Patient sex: M
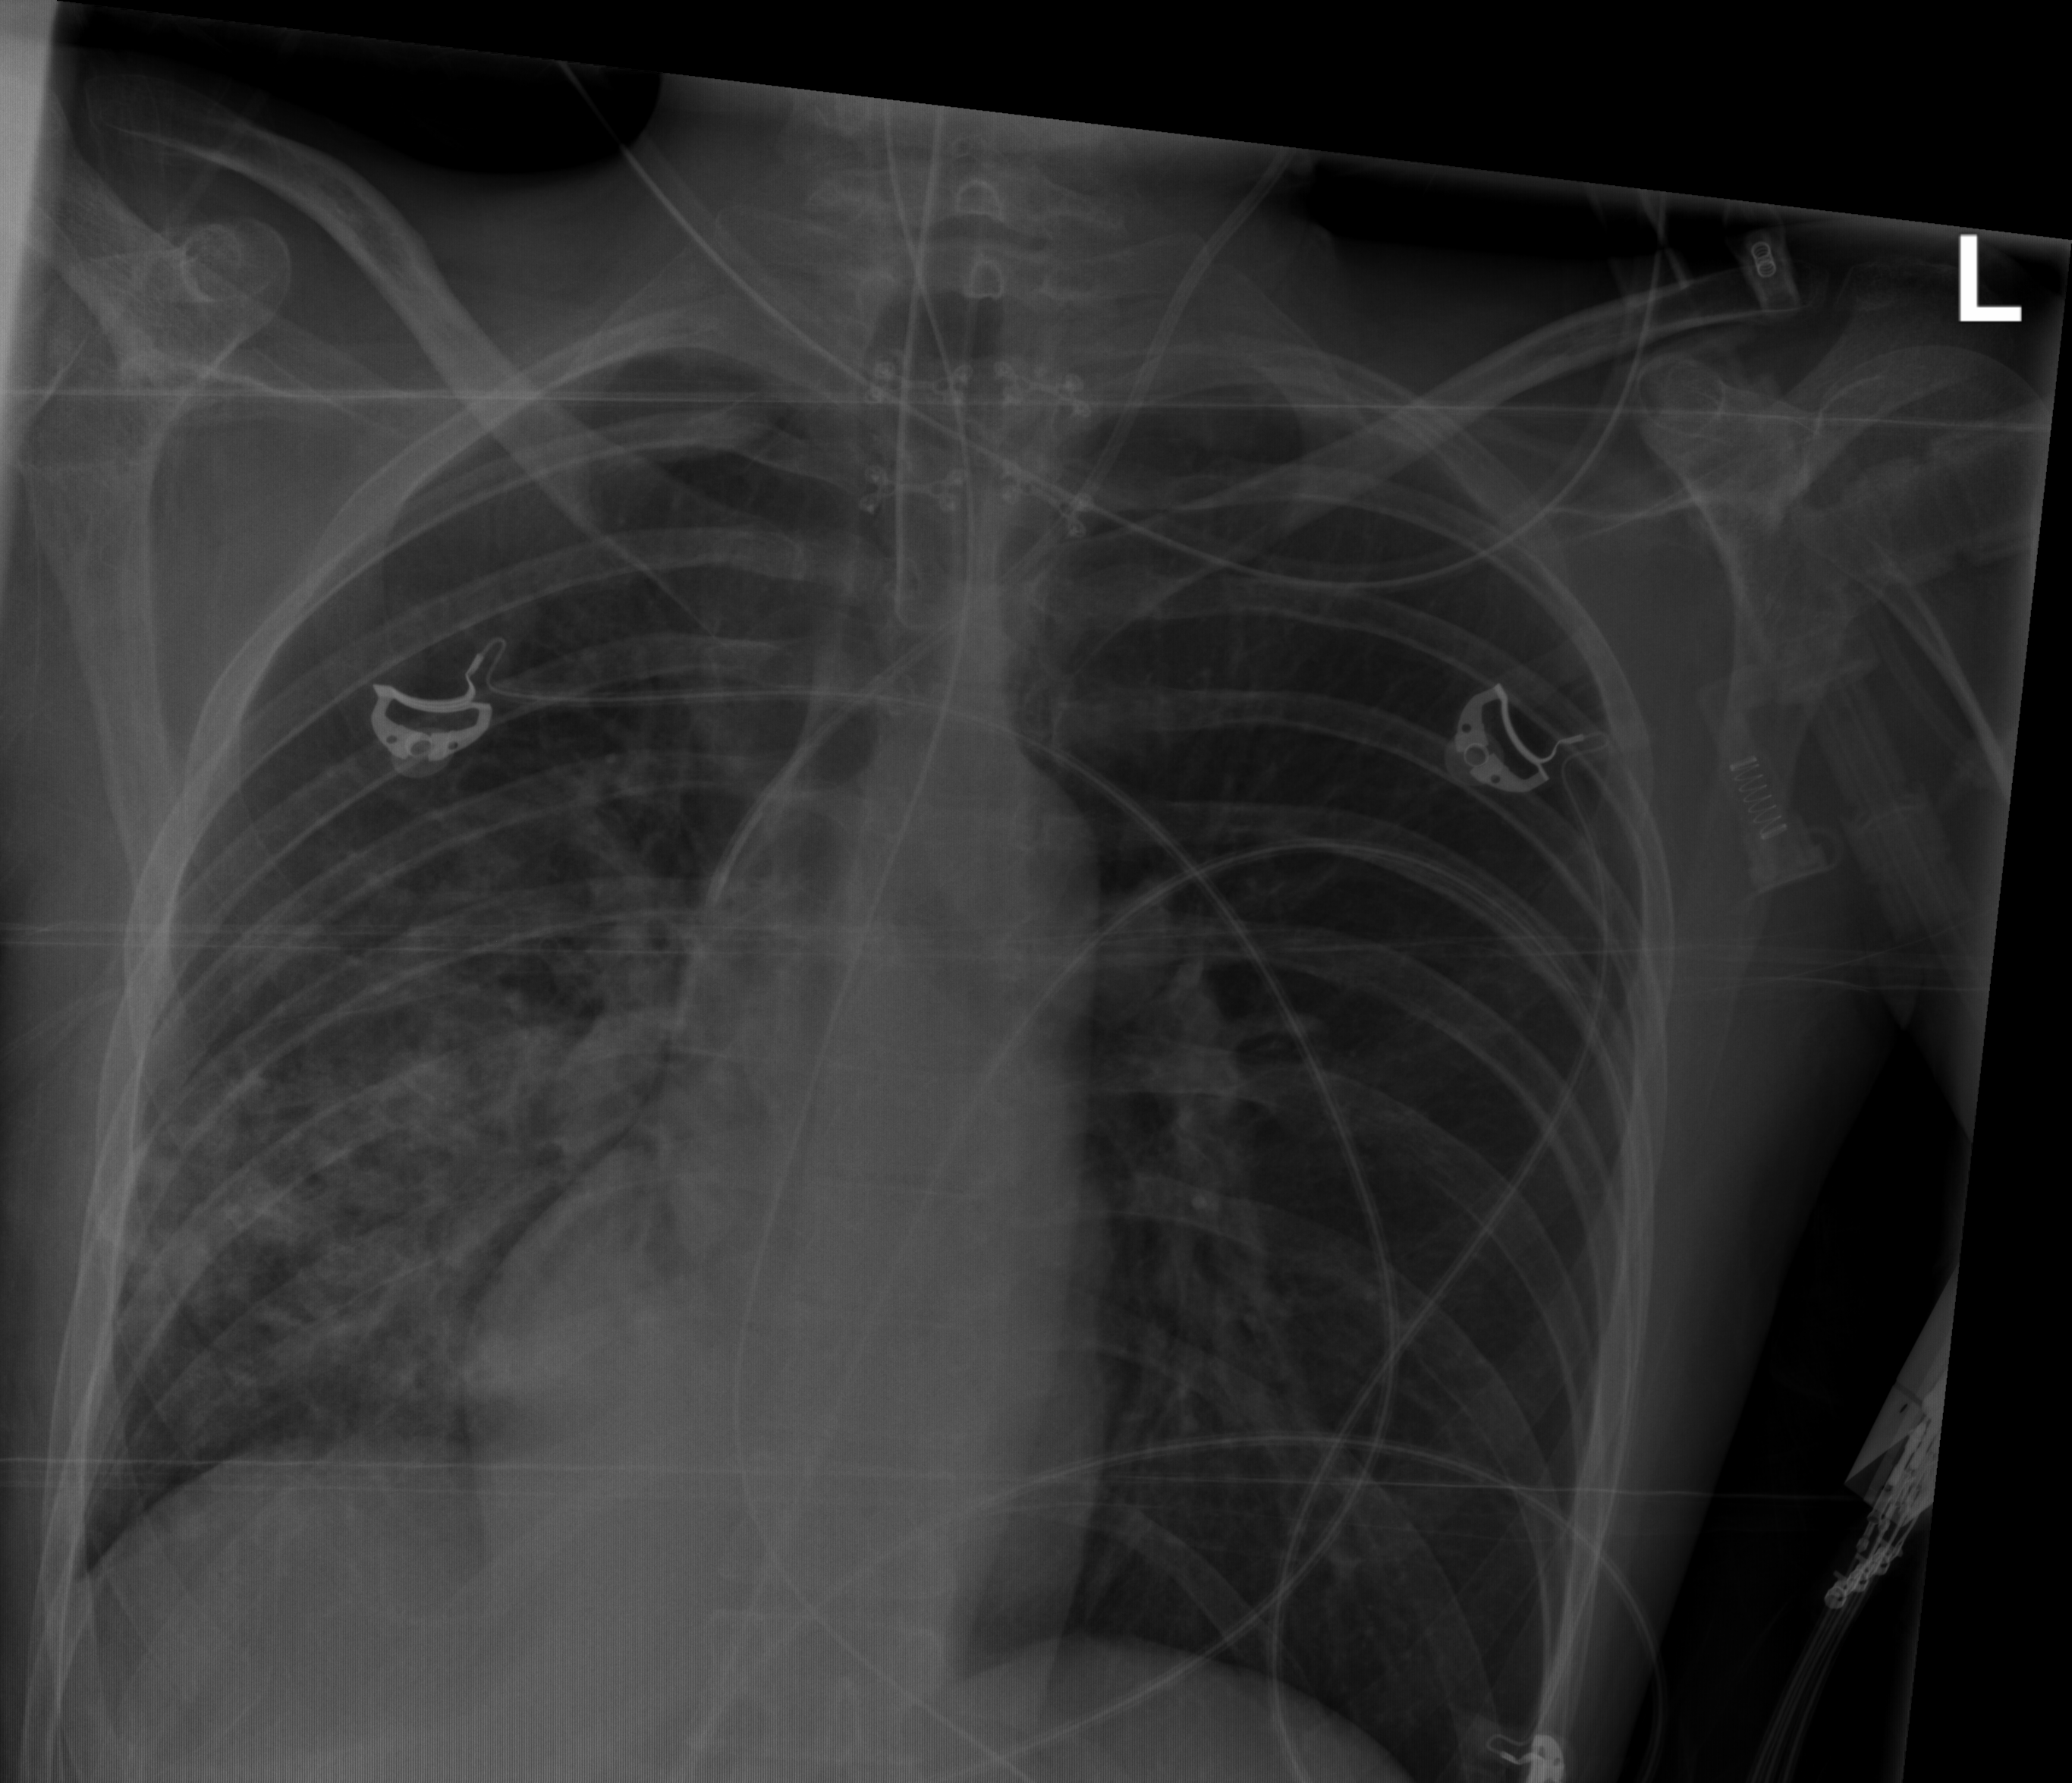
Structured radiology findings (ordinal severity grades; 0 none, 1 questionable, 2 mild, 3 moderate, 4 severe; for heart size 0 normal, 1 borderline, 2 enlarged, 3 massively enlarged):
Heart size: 0
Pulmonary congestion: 0
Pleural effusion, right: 0
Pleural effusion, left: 0
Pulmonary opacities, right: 3
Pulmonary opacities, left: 0
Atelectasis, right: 2
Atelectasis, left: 0